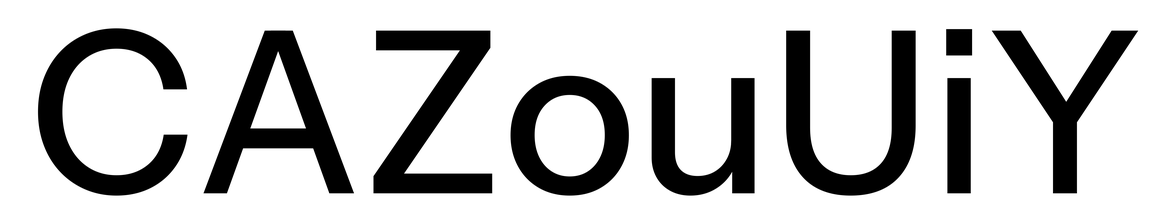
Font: InstrumentSans_Medium